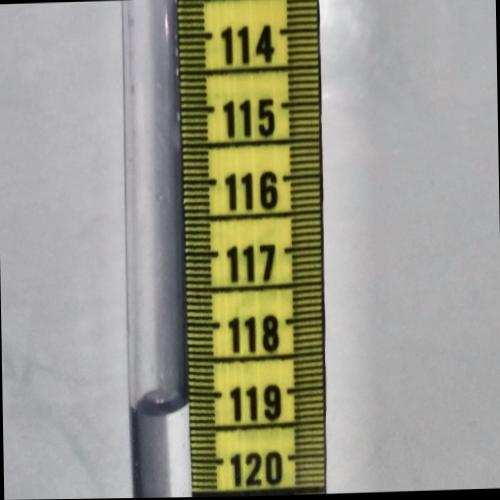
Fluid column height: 119.1 cm